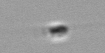
Label: flagellate_morphotype3